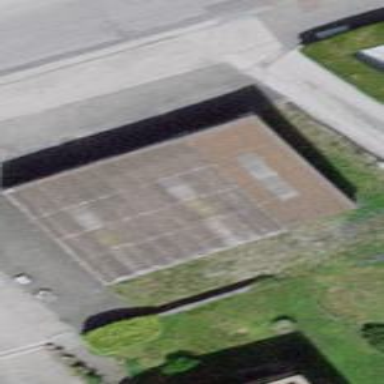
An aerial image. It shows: Group of garages.